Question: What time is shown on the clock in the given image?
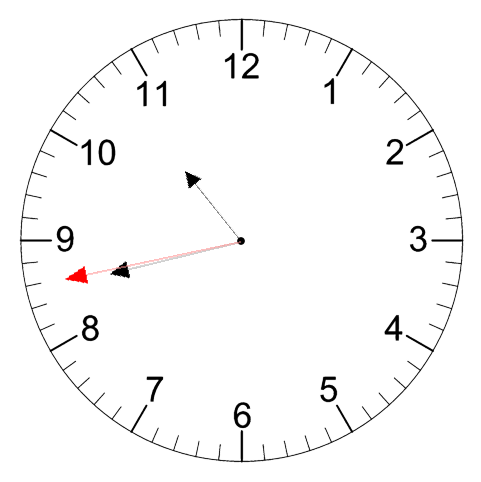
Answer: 10:42:43